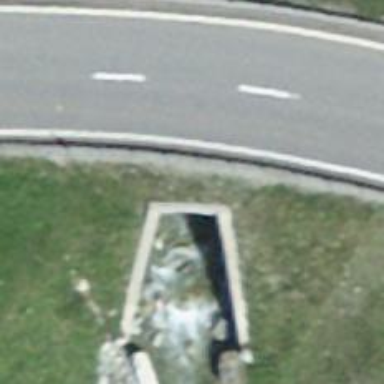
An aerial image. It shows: River passing through tunnel.